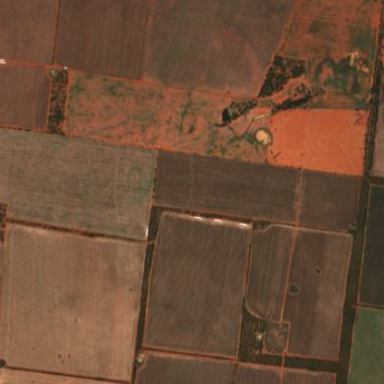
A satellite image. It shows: Farmland used for producing crops.